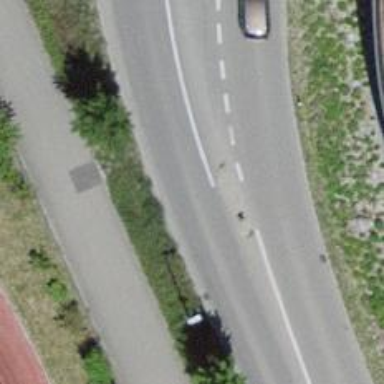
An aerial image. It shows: Primary highway.